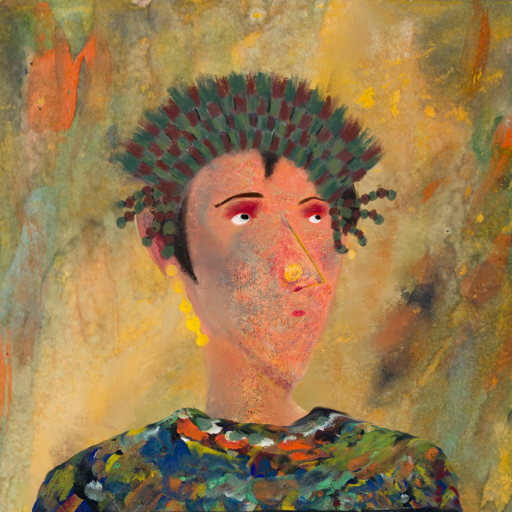
Background: Comrade, Head And Neck Side: Irani, Face Side: Irani, Bust: An_Impression, Hair Side: Roy_Bahadur, Head Accessory: After_Raid_Crown, Second Necklace: Blank, Necklace: Blank, Baby: Blank